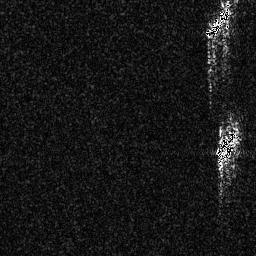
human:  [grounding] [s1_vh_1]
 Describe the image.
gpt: In the satellite image, there is  <ref>1 medium ship </ref> <box>[[83, 47, 93, 61, 0]]</box> located at right,  <ref>1 medium ship </ref> <box>[[79, 1, 90, 14, 0]]</box> located at top right.